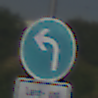
Verkehrszeichen: VorgeschriebeneFahrtrichtungLinks
Zusatzzeichen unten: BesondereFahrzeugeUndTransportgueter8
Umgebung: Outdoor, Suburban
Tageszeit: SunriseSunset
Wetter: PartlyCloudy
Licht: Natural
Jahreszeit: NotSpecified
Kontrast: HighContrast